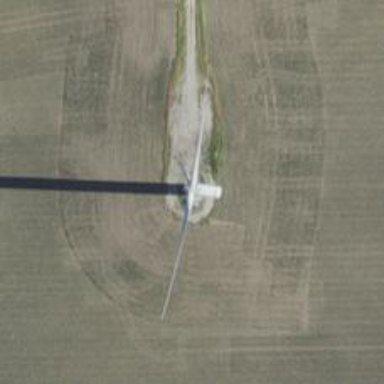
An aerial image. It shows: Wind generator with horizontal axis. The generator is wind turbine.